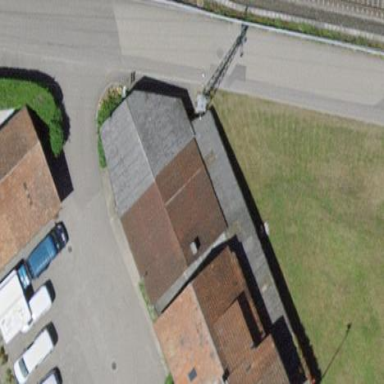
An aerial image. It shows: Garage.